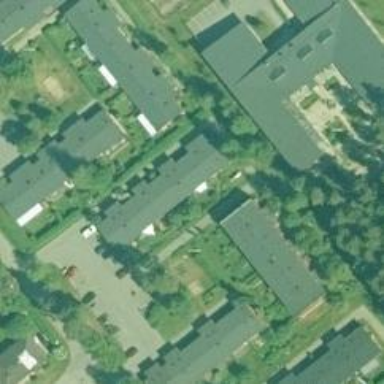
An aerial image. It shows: Terrace building.